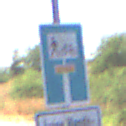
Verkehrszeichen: SackgasseRadverkehrFussgaengerDurchlaessig
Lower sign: HinweisGeaenderteVorfahrtVerkehrsfuehrungVerkehrsregelung3
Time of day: Midday
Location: Roofed (Underpass)
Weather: Clear
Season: NotSpecified
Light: Natural